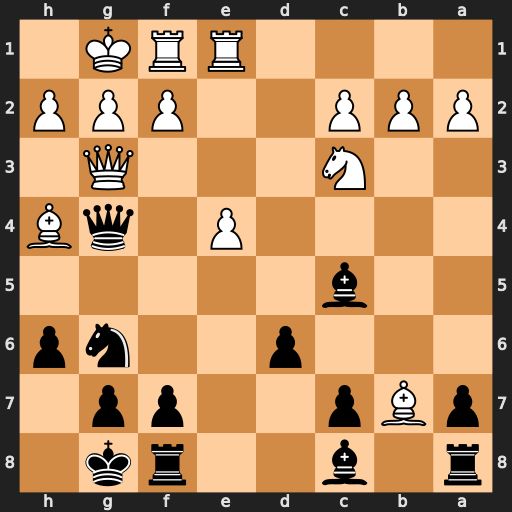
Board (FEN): r1b2rk1/pBp2pp1/3p2np/2b5/4P1qB/2N3Q1/PPP2PPP/4RRK1
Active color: b
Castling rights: -
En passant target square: -
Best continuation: Qxg3 Bxg3 Bxb7